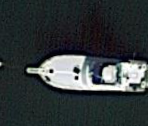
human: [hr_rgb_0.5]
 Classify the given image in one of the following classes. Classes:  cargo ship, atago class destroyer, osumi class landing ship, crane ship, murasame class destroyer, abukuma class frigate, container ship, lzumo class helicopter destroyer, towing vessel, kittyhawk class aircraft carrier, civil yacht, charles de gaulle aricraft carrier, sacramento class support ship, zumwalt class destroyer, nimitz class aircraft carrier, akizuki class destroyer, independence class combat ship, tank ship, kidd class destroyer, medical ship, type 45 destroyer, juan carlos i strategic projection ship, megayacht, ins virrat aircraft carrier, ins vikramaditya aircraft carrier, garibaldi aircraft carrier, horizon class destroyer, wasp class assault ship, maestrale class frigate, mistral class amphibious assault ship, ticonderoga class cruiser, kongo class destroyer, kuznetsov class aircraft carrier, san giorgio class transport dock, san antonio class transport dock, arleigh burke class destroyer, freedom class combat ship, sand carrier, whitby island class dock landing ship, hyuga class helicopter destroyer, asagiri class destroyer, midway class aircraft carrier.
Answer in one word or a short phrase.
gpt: Civil yacht